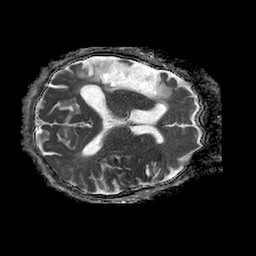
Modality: ADC
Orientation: axial
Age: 61
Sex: male
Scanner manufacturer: philips
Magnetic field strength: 1.5 T
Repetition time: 4.6 s
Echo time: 0.08631 s